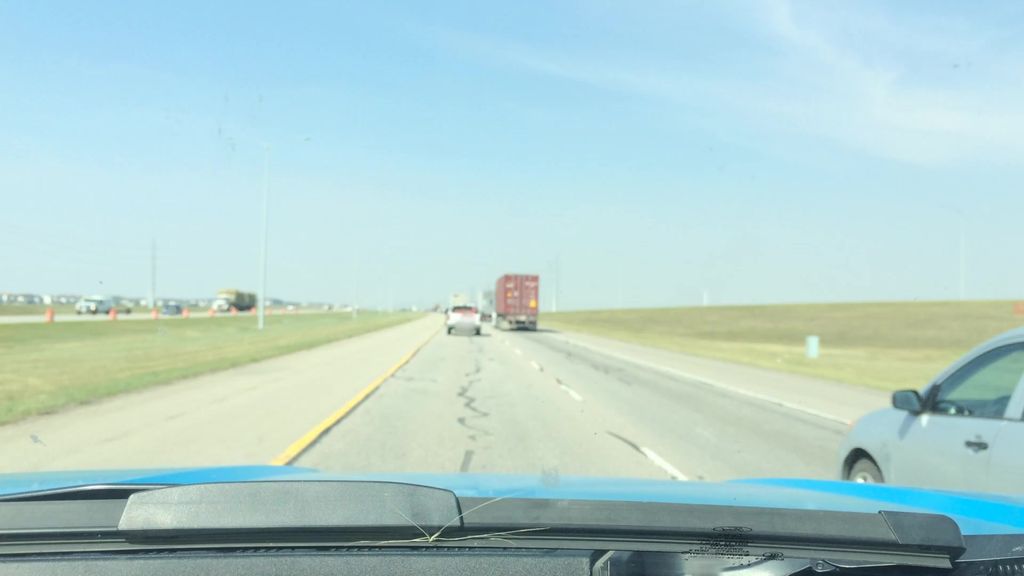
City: calgary